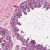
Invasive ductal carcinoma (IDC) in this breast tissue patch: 0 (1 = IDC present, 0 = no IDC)